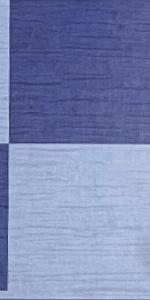
Label: Empty